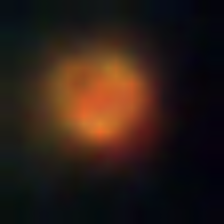
Taxon: NanoPlankton
Group: Other